Question: I have this data.

this is my query
'''
SELECT transaction_date
FROM
tenant1.txn_transaction_record where '2015-04-14'
'''
The said query renders empty result. Is it possible to query timestamp field using only date?
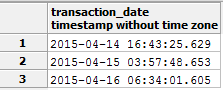
Answer: When you do:
'''
transaction_date = '2015-04-14'
'''
PG will convert string '2015-04-14' to timestamp '2015-04-14 00:00:00' value.
If you do:
'''
transaction_date::date = '2015-04-14'
'''
PG will convert both values to date (wich is only date part, without time part), and it'll work.
If you create only this index:
'''
create index i_foo_1 on foo ( timestamp_field );
'''
This query WILL NOT use that index:
'''
select *
from foo
where timestamp_field::date = '2015-04-15';
'''
So, or you'll need to create an aditional index:
'''
create index i_foo_2 on foo ( timestamp_field::date );
'''
Or you'll have to change your original "where clause":
'''
select *
from foo
where timestamp_field >= ('2015-04-15'::timestamp)
and timestamp_field < (('2015-04-15'::date)+1)::timestamp;
'''